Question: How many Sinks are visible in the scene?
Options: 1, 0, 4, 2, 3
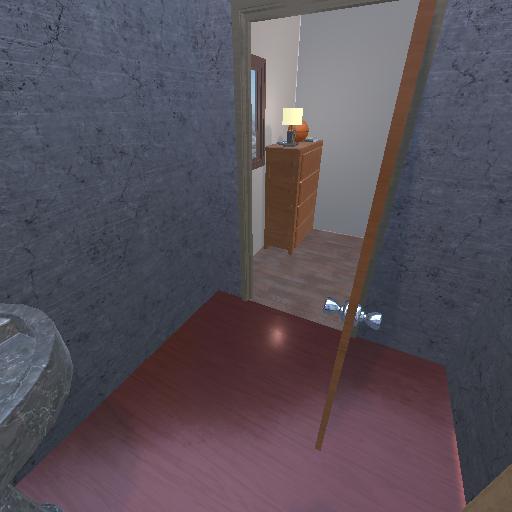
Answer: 1